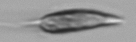
Label: Prorocentrum_triestinum